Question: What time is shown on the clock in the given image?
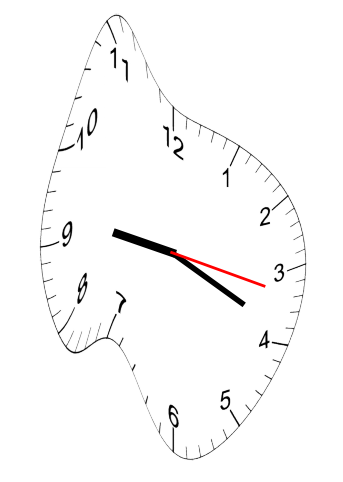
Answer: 09:19:17